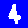
Digit: 4